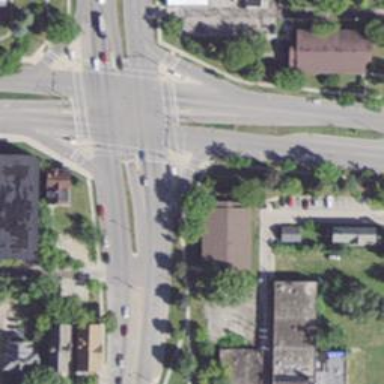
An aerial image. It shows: Footway that serves as traffic island.